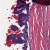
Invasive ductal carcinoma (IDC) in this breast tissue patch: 0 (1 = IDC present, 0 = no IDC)